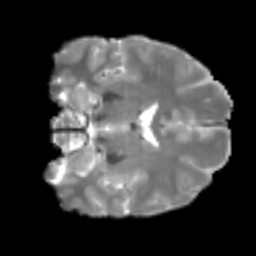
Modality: T2w
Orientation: coronal
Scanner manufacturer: siemens
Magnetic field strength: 3 T
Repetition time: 4 s
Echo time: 0.0594 s